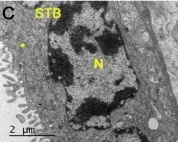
Electron microscopy analysis of placental sections showed alterations and virus-like particles in ZIKV infected samples. (A-D) Electron microscopy images of ultrathin sections of placental tissue from a single, non-ZIKV infected mother that exhibited regular cytotrophoblasts (CTB), syncytiotrophoblasts (STB), nucleus (N), mitochondria (M), and collagen filament structures (COL).
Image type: pathology (methenamine_silver)